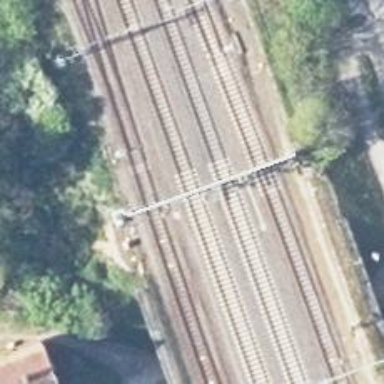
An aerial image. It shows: Railway signal with block marker.